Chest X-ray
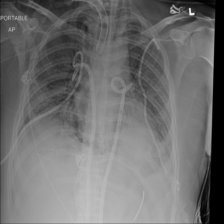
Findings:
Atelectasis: negative
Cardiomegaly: negative
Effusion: negative
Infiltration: negative
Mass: negative
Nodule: negative
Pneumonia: negative
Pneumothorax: negative
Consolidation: negative
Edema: negative
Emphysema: negative
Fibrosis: negative
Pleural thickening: negative
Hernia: negative